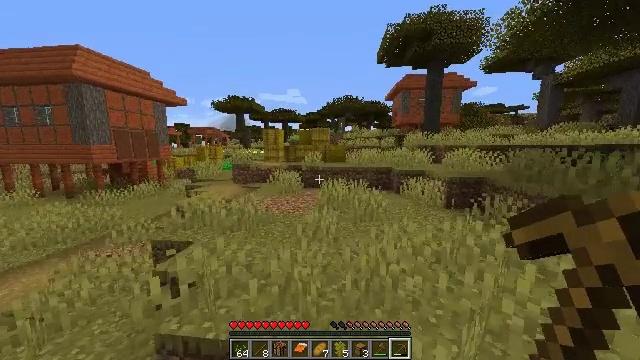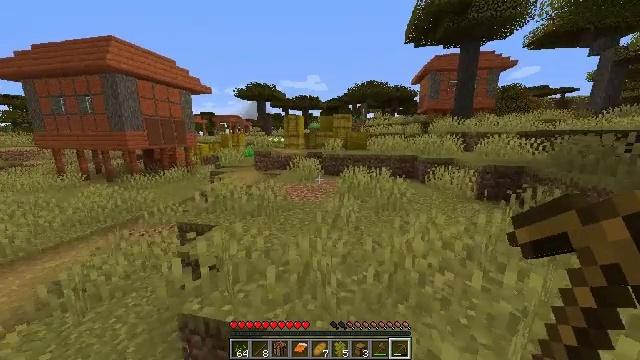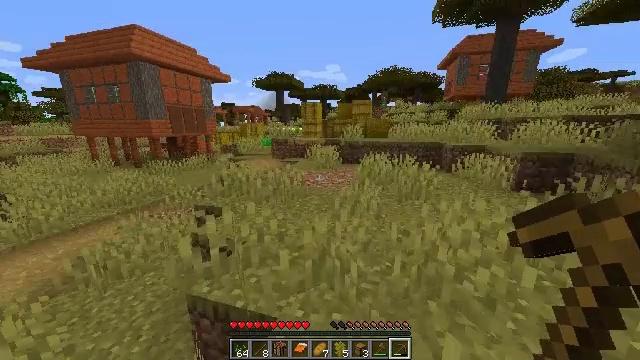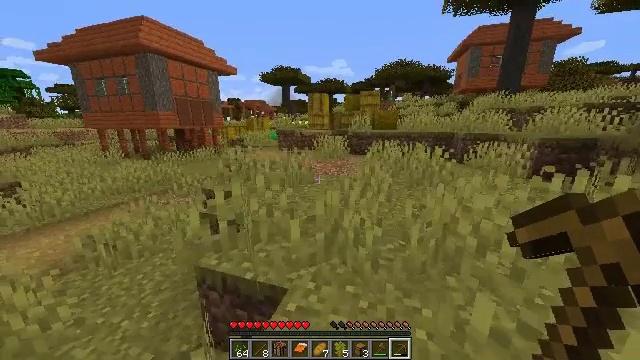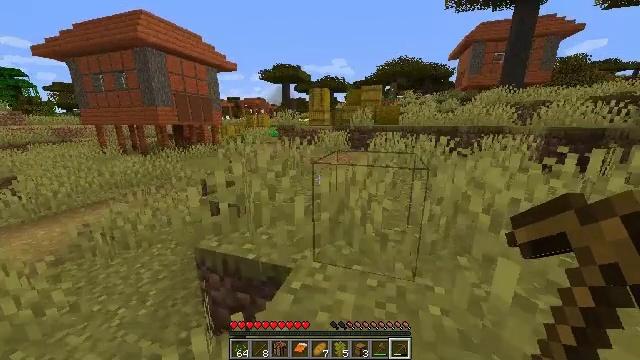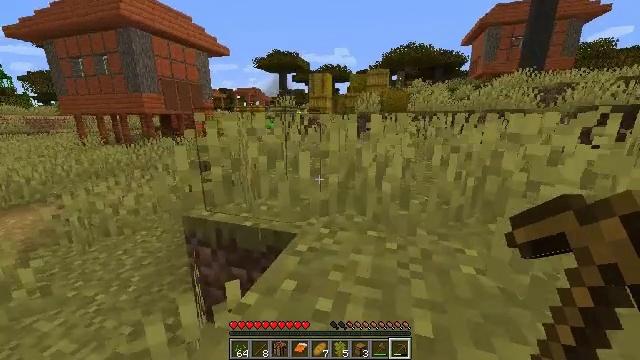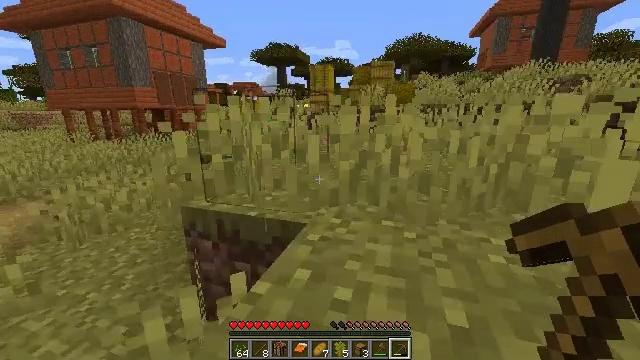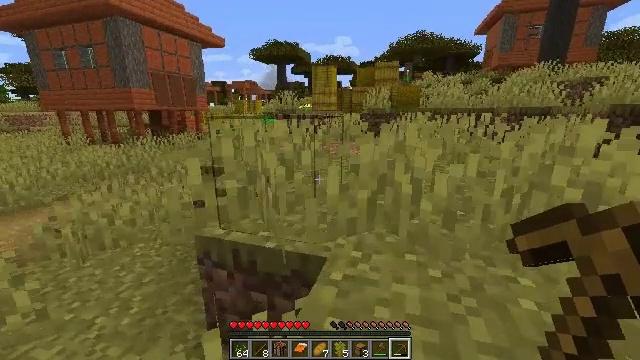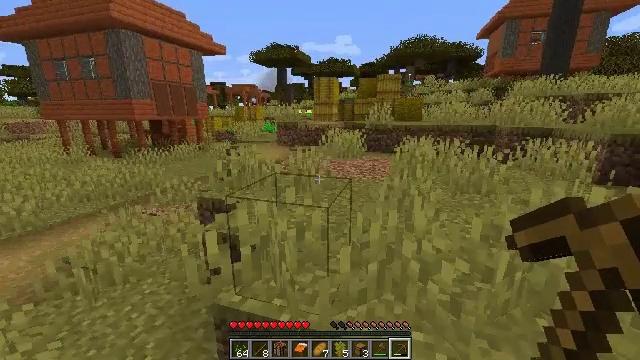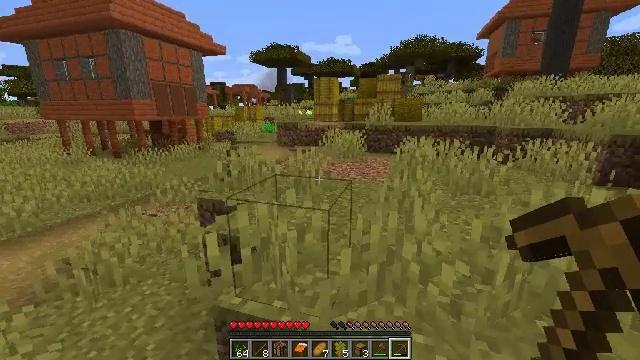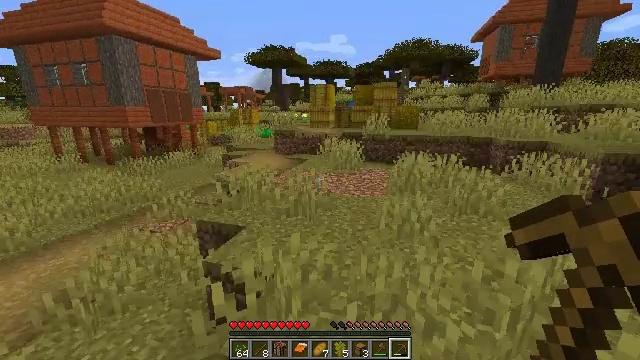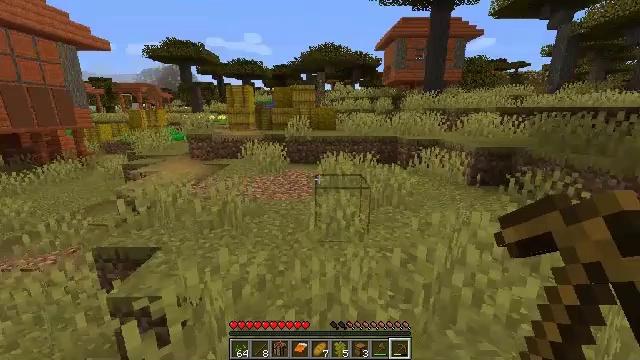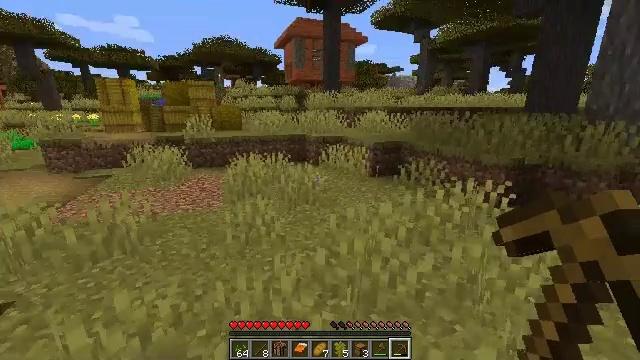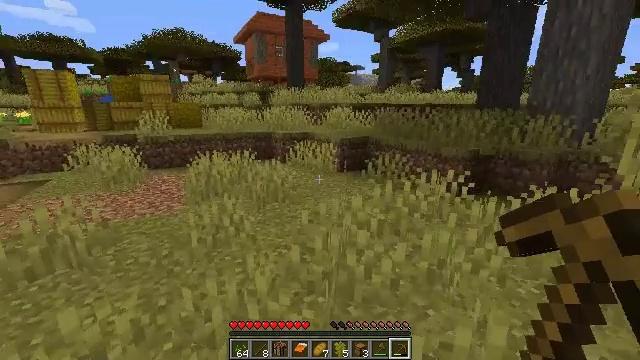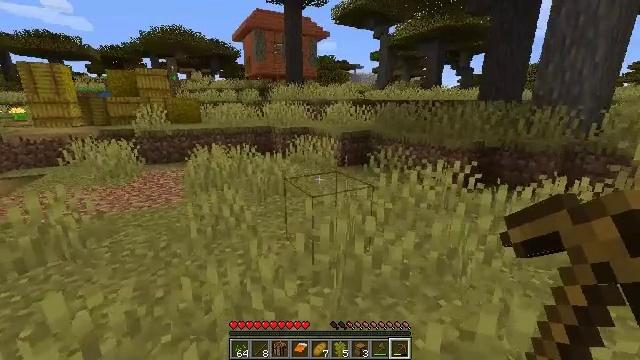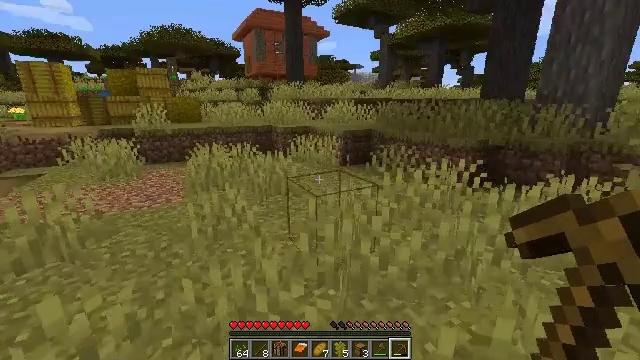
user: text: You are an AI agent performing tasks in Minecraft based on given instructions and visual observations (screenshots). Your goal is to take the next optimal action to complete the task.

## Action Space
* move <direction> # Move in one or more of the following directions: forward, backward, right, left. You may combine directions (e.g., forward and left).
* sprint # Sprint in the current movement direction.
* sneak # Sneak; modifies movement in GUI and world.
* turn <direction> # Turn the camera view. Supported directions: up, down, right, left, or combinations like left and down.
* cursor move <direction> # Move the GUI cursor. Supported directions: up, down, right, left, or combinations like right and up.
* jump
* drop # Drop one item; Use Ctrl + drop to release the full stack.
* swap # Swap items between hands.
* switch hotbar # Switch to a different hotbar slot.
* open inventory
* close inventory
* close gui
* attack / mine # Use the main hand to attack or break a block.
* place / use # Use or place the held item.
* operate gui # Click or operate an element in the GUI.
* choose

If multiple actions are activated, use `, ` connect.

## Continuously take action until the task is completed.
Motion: motion action
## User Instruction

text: Left click on the cartography table to mine it.
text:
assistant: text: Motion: move forward, turn left and down
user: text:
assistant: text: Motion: move forward, turn left and down
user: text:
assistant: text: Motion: move forward, turn left
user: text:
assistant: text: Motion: move forward
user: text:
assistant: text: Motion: move forward
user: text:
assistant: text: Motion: move forward
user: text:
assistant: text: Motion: move forward, jump
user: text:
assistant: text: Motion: move forward, jump
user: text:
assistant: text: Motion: move forward, jump
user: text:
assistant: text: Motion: move forward, turn right
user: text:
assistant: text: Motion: move forward, turn right
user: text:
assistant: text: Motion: move forward, turn right
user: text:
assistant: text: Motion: move forward, turn right
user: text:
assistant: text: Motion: move forward
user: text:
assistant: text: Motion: move forward
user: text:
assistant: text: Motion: move forward
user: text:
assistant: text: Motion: move forward
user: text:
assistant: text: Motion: move forward, turn right
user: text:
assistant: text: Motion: move forward
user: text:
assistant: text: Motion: move forward
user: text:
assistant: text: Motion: turn left
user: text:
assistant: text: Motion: turn left
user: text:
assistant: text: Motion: turn left
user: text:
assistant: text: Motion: turn left and up
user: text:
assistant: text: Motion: no_op
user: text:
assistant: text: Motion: no_op
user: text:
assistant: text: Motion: move forward
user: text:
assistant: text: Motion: move forward, turn left
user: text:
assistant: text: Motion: turn left
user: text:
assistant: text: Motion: move forward, turn left